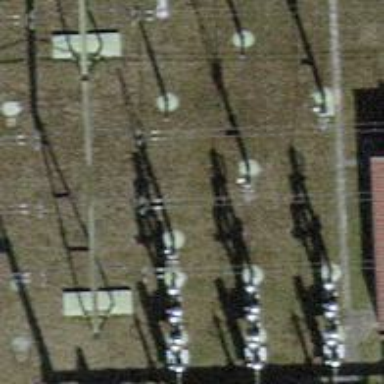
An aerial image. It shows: Switch used for power control.